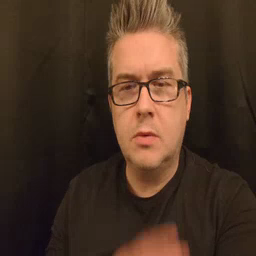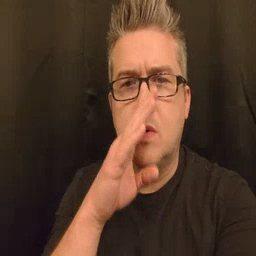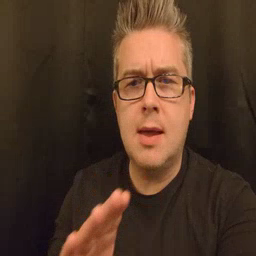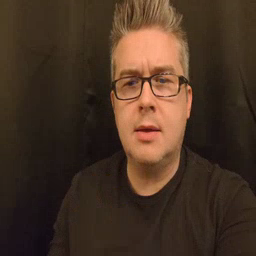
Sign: quiet